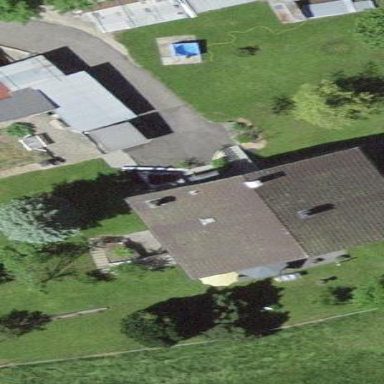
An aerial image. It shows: Residential building.